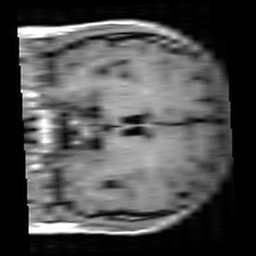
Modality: T1w
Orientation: coronal
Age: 21
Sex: male
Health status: healthy
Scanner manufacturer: siemens
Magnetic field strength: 3 T
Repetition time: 4.1 s
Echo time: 0.0085 s